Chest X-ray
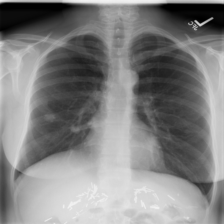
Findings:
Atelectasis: negative
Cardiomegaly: negative
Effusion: positive
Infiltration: positive
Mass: negative
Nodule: negative
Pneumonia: negative
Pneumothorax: negative
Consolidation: negative
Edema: negative
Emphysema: negative
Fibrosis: negative
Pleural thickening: negative
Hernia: negative